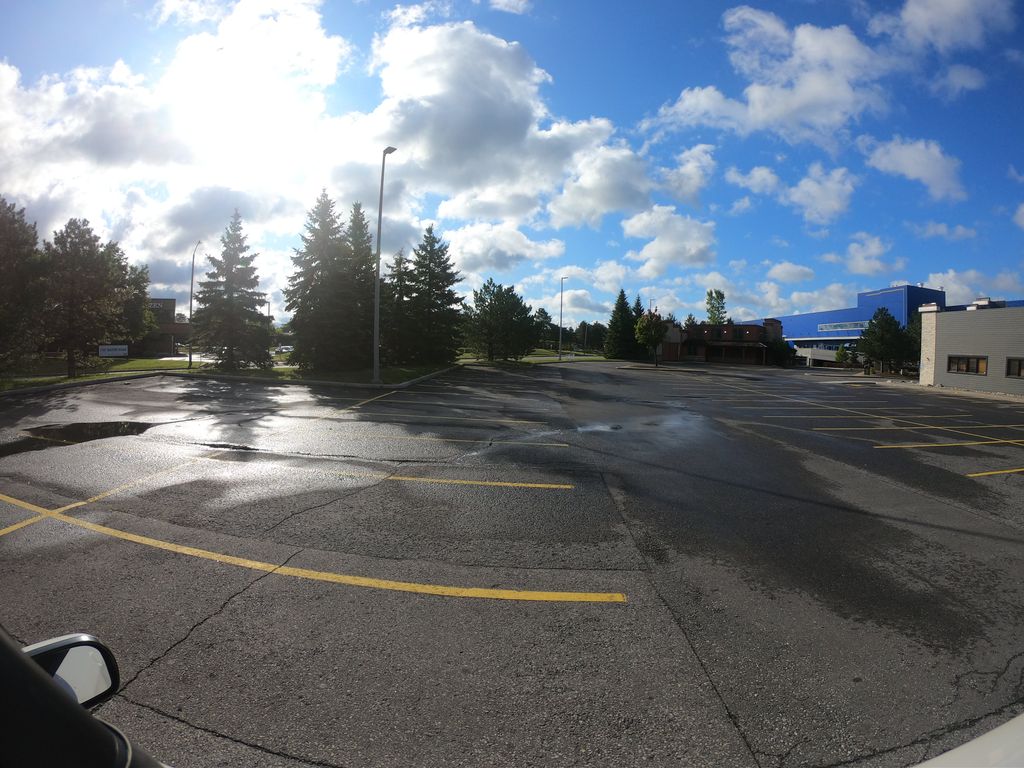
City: ottawa-gatineau